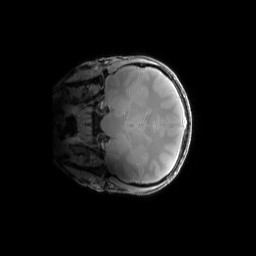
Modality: PDw
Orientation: coronal
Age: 30
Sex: female
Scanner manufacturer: siemens
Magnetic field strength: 6.98 T
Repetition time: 1.3 s
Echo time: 0.00231 s